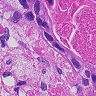
Metastatic tissue present: yes